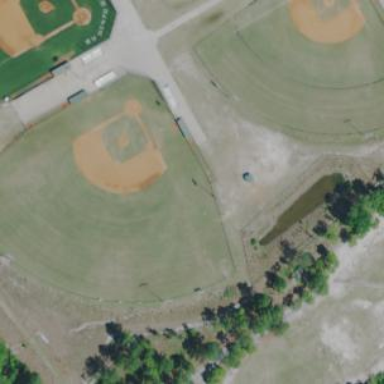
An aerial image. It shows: Baseball pitch for leisure and sports activities.